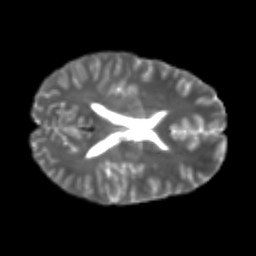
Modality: T2w
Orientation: axial
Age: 20
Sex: male
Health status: healthy
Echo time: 0.074 s